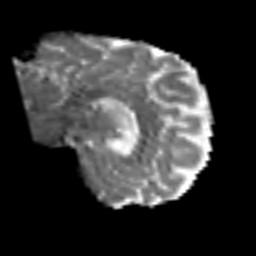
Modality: MD
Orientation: sagittal
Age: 63
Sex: male
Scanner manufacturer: siemens
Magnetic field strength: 3 T
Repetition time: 6.1 s
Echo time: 0.101 s